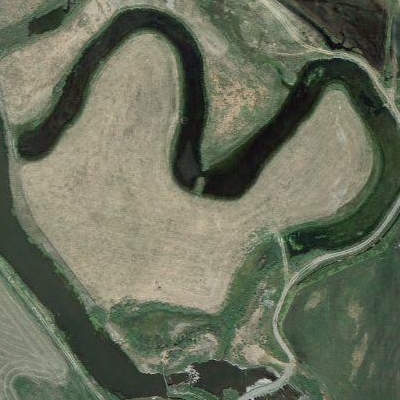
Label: dRiverLake